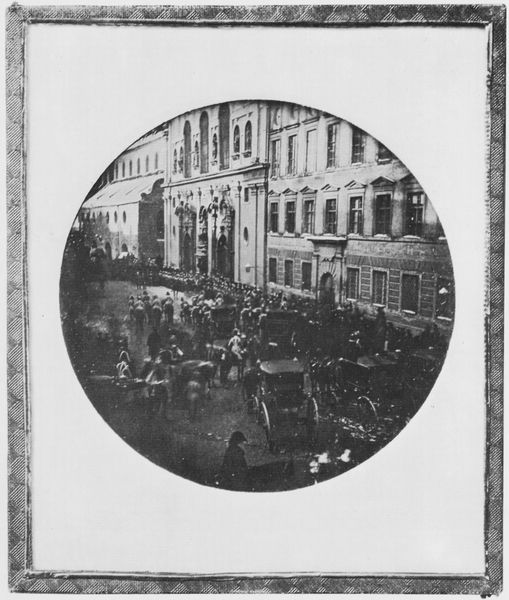
Titel: Auffahrt vor der Münchner Michaelskirche
Künstler: Deutscher Photograph
Schlagwörter: schatten, weiß, frauen, menschen, stadt, ausschnitt, fenster, frankreich, grau, hut, hüte, laterne, licht, männer, paris, schwarz, strasse, tür, gebäude, haus, schloss, ansammlung, leute, masse, menge, alt, mütze, architektur, rahmen, bild, häuser, kirche, sonne, front, genre, karren, kreis, pferd, pferde, reiter, rund, räder, vorbau, bilderrahmen, papier, ansicht, bogen, fassade, mänenr, droschke, kutsche, kutschen, markt, platz, pilaster, auto, rad, wagen, krieg, soldaten, detail, tor, foto, fotografie, photographie, bögen, eingang, rechteck, münchen, palast, scheibe, schwarz weiss, uniform, aufstand, soldat, auflauf, napoleon, topografie, rathaus, photo, portal, rustika, risalit, verkehr, marktplatz, umzug, etagen, geschosse, kellerfenster, parade, gerahmt, erinnerung, stockwerke, rundes bild, maänner, droschken, gewimmel, vorkriegszeit, daguerrotypie, st. michael, stau, 1900, fassadne, h#userfront, haeuserfront